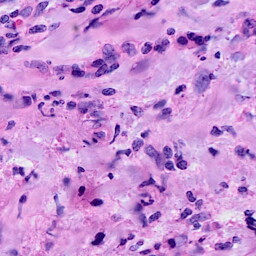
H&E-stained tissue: Breast